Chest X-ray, PA view. Patient: 80 years old, sex M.
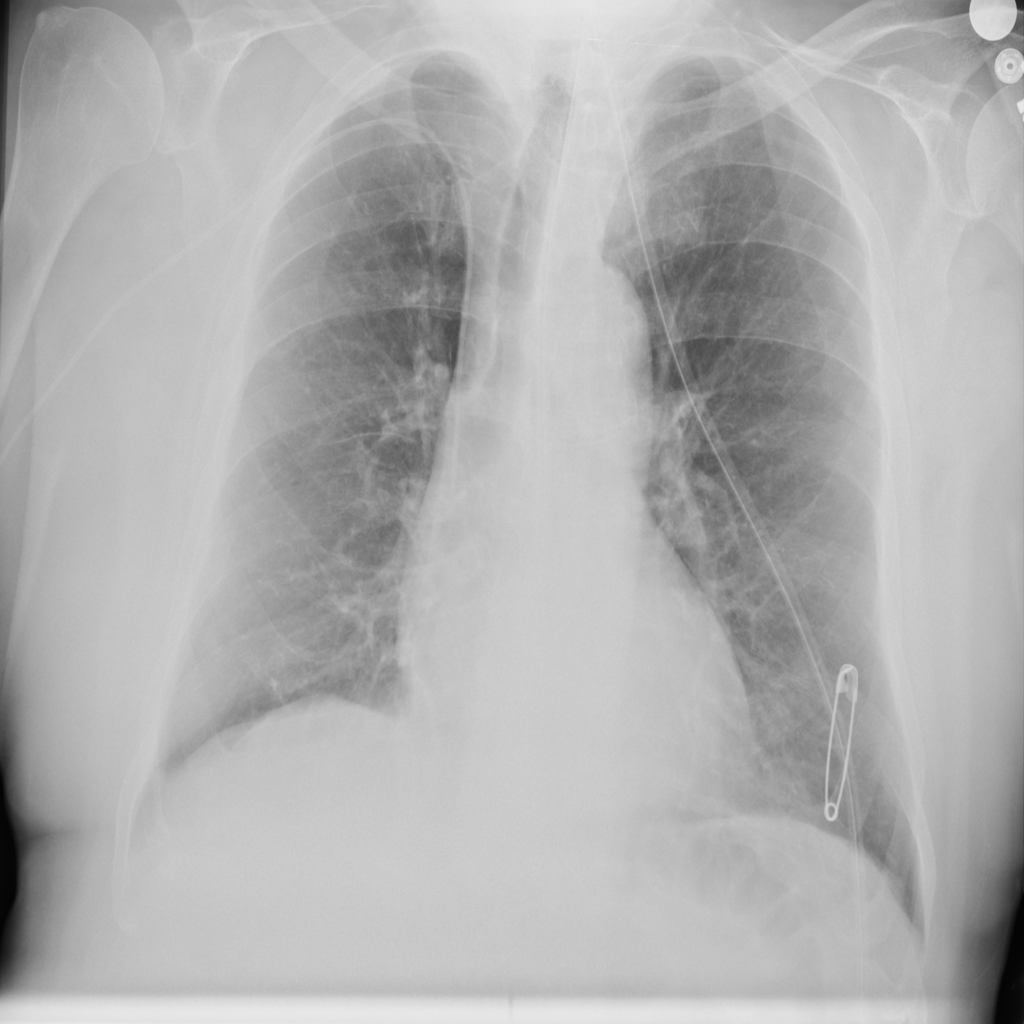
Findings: No Finding